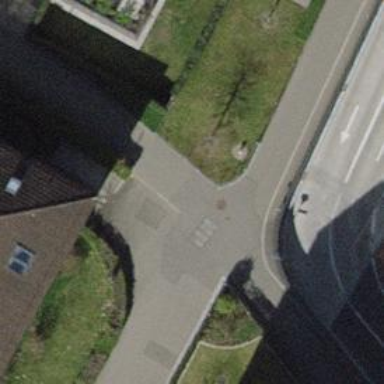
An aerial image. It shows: Bollard barrier.